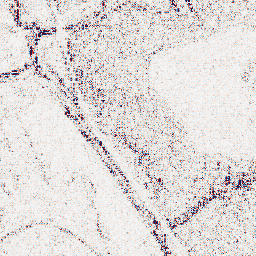
Category: wavelet
Decomposition family: wavelet_dwt
Decomposition parameters: wavelet: sym4
level: 1
Upsampling method: sinc_hamming
Upsampling parameters: scale: 2
kernel_size: 16
Upsampling scale: 2